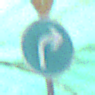
Verkehrszeichen: VorgeschriebeneFahrtrichtungRechts
Zusatzzeichen oben: VorfahrtGewaehren
Umgebung: Roofed, Special
Tageszeit: MorningAfternoon
Wetter: PartlyCloudy
Licht: Natural
Jahreszeit: NotSpecified
Kontrast: MediumContrast